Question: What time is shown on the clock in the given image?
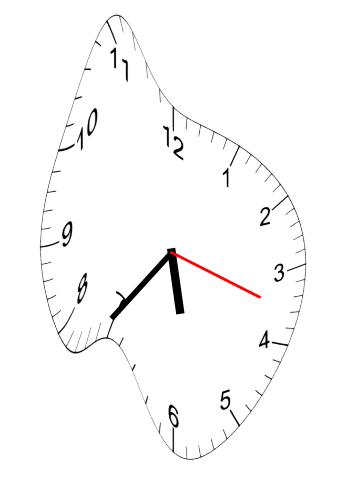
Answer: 05:36:18